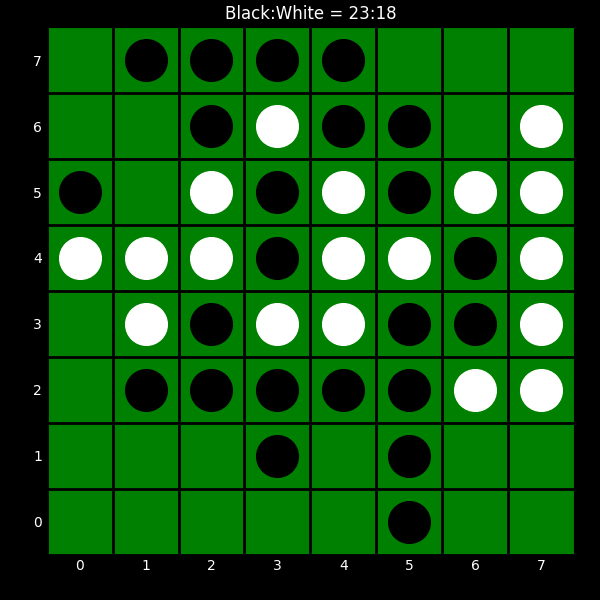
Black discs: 23
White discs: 18